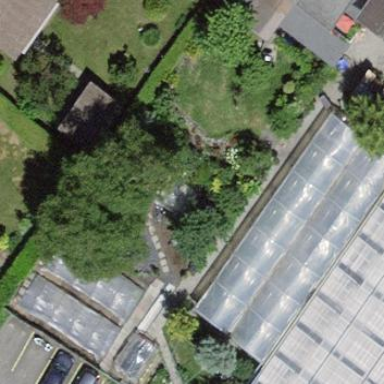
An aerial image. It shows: Greenhouse.